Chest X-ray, PA view. Patient: 48 years old, sex F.
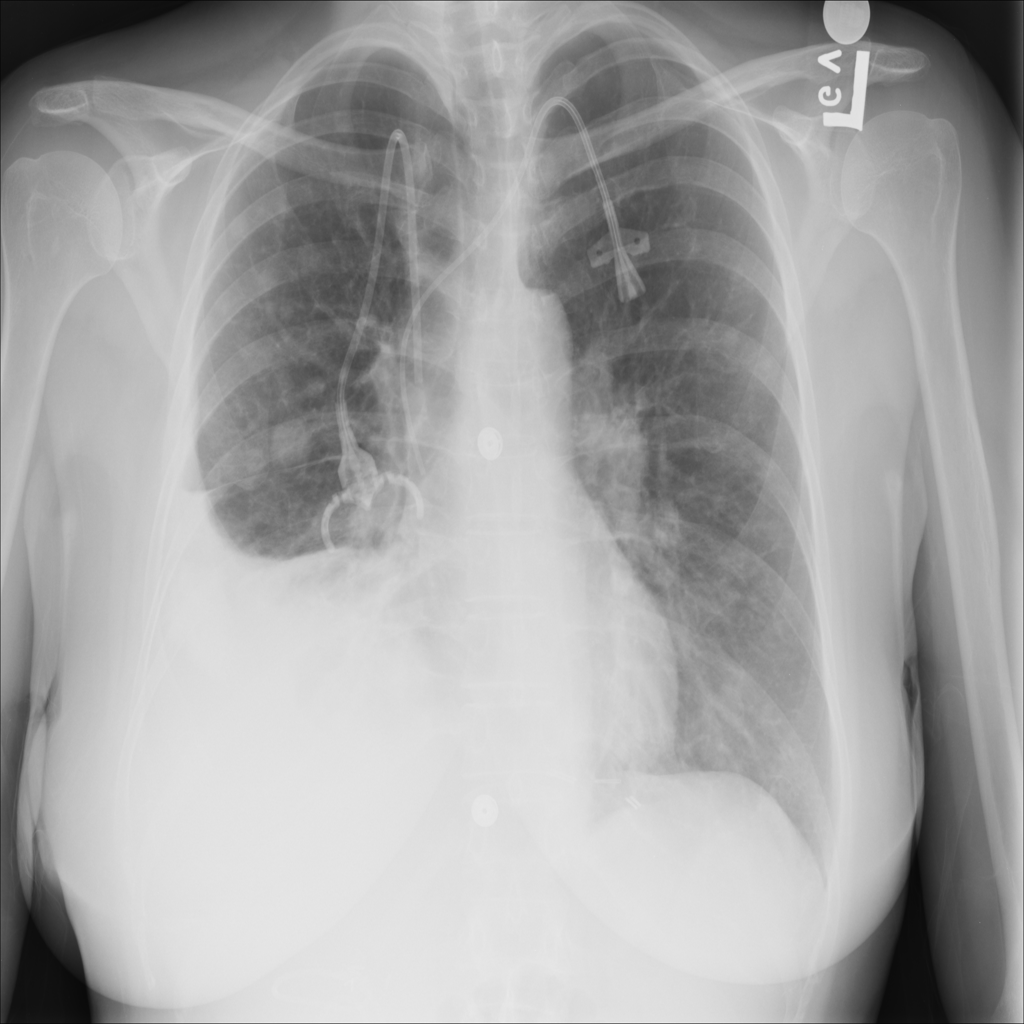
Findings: Effusion